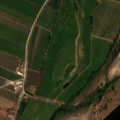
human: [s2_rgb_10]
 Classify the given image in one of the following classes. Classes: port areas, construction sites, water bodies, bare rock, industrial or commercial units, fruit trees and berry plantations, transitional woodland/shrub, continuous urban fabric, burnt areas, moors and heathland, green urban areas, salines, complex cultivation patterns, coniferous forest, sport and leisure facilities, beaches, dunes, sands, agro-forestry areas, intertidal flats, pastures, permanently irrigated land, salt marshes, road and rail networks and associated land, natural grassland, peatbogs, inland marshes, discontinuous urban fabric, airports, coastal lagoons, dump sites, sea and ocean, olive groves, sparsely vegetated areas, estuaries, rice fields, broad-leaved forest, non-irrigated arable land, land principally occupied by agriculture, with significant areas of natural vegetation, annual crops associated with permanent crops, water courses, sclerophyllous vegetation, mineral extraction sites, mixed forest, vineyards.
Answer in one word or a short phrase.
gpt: permanently irrigated land, vineyards, natural grassland, beaches, dunes, sands, water courses